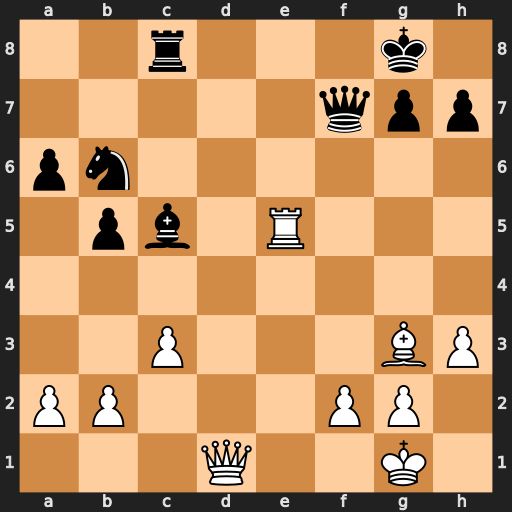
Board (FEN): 2r3k1/5qpp/pn6/1pb1R3/8/2P3BP/PP3PP1/3Q2K1
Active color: w
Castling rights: -
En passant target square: -
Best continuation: Rxc5 Rxc5 Qd8+ Qf8 Qxf8+ Kxf8 Bd6+ Kf7 Bxc5